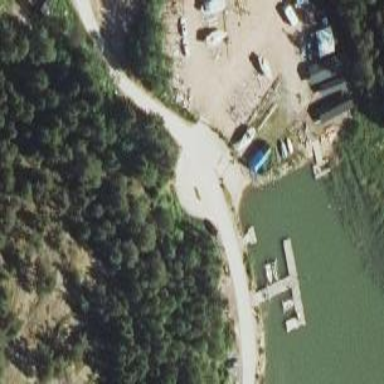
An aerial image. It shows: Slipway on leisure land.